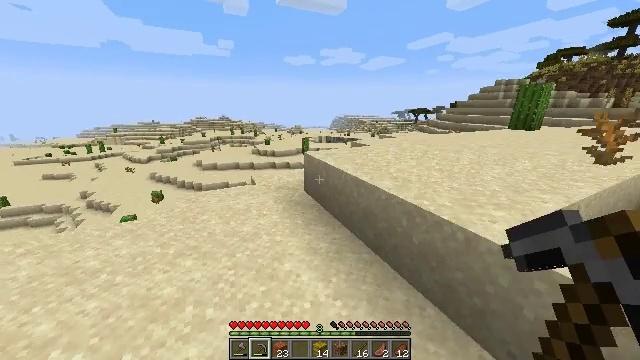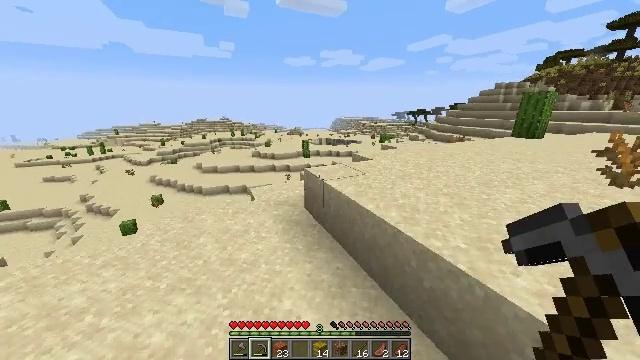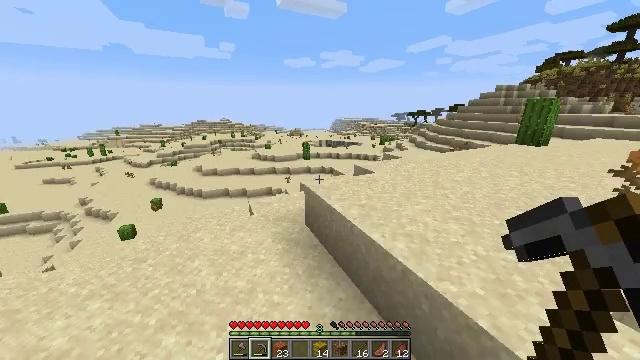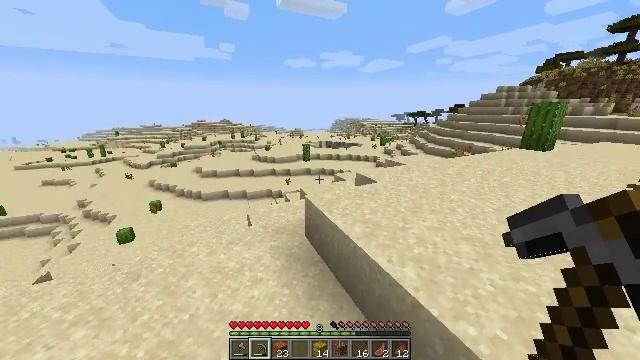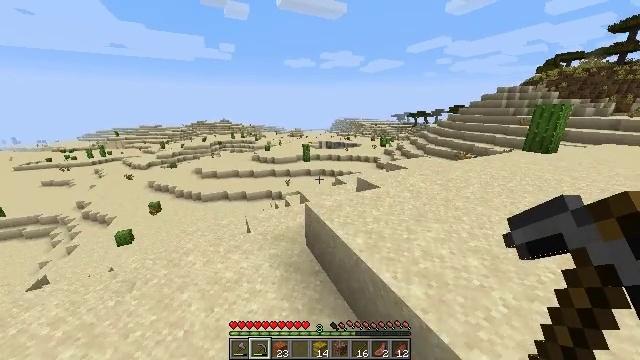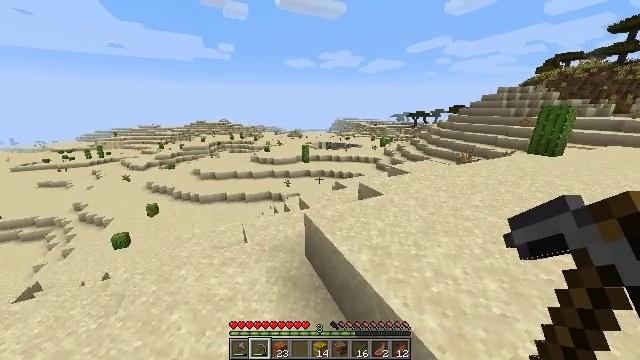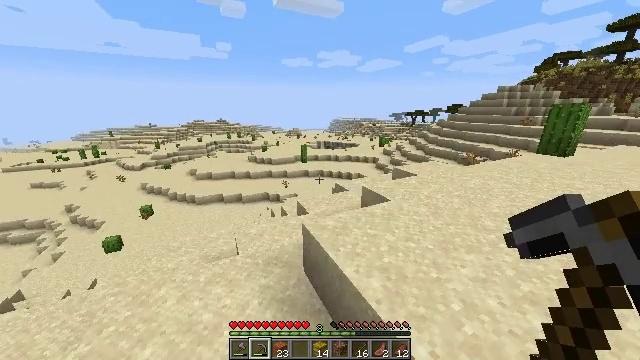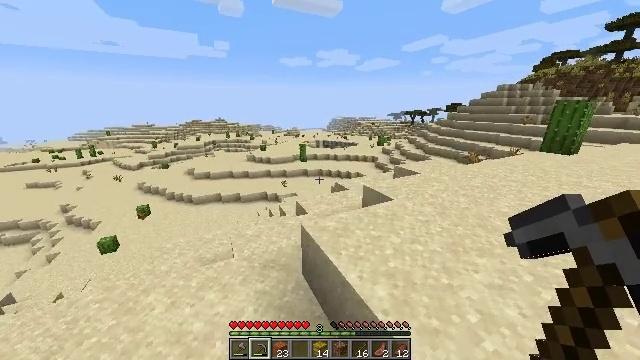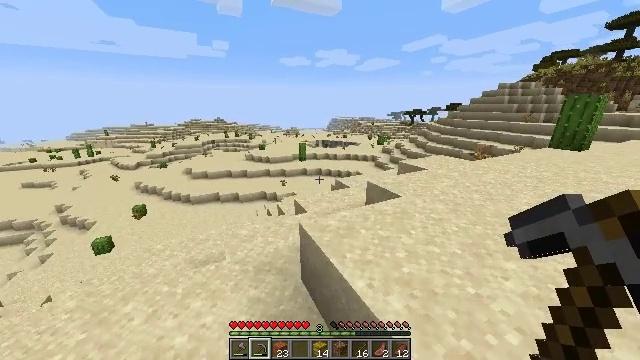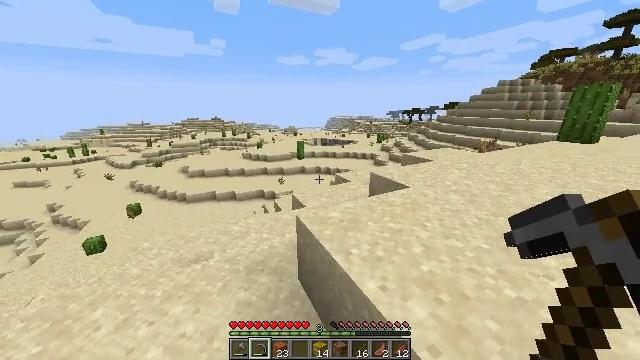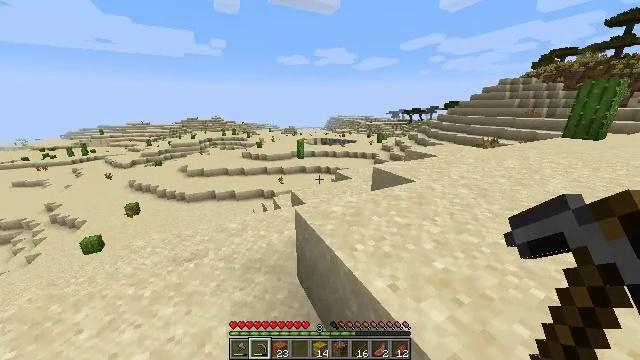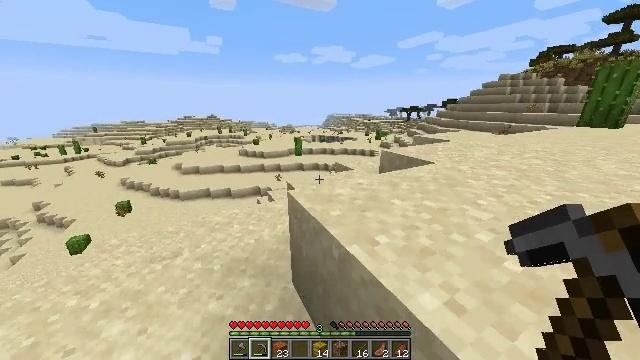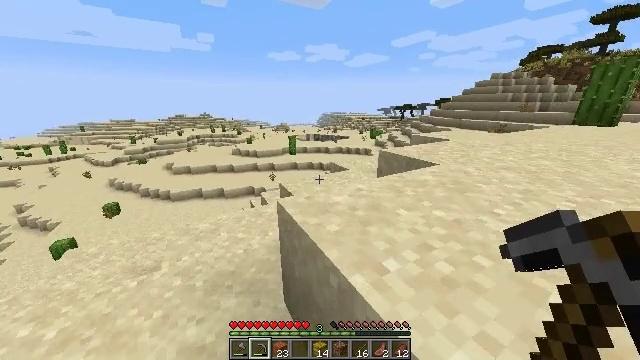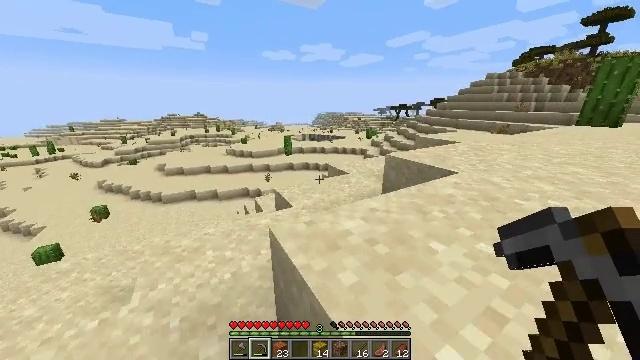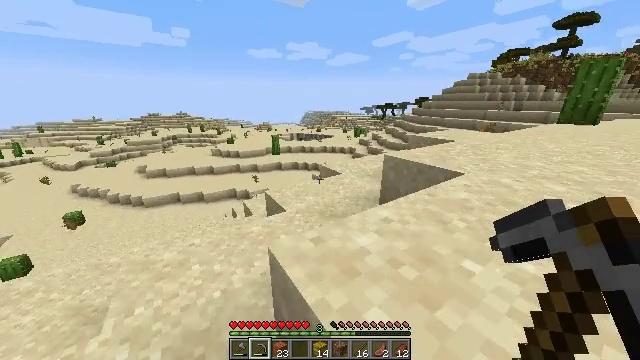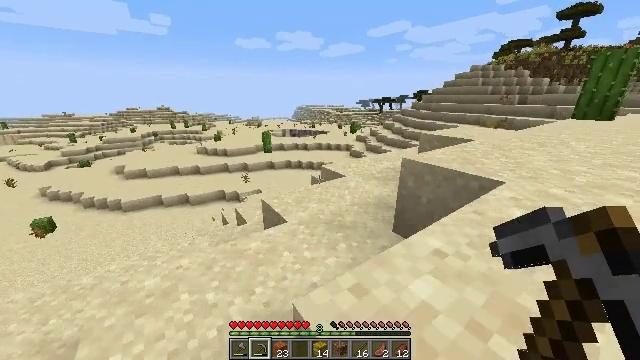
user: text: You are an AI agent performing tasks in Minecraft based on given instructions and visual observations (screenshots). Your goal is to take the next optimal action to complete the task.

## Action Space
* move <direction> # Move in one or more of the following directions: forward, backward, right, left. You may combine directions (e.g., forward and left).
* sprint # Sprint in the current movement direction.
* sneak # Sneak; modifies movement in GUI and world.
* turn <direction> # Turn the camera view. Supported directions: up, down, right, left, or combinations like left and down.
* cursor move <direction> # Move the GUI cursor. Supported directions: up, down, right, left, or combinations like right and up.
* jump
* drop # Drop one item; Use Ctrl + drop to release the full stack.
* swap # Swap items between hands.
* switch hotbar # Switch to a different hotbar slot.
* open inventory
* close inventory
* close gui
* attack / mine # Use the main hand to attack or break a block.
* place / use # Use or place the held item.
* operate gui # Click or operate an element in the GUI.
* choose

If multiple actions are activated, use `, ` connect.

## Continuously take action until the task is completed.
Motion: motion action
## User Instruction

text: Mine the dead bush in the desert.
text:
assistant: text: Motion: move forward, sprint, jump
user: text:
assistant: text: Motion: move forward, sprint, jump
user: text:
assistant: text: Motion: move forward, sprint, jump
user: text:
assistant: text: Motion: move forward, sprint, jump
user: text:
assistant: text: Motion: move forward, sprint, jump
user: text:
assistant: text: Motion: move forward, sprint, jump
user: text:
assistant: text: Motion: move forward, sprint, jump
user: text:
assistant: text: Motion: move forward, sprint, jump
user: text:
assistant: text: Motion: move forward, sprint, jump
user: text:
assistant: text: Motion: move forward, sprint
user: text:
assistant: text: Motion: move forward, sprint
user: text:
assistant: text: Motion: move forward, sprint, turn right
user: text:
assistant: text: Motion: move forward, sprint, turn right
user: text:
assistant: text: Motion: move forward, sprint, turn right
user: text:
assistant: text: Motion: move forward, sprint, turn right
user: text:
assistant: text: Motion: move forward, sprint
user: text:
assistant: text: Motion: move forward, sprint
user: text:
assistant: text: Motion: move forward, sprint
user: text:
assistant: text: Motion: move forward, sprint
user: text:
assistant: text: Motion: move forward, sprint
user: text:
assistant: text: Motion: move forward, sprint
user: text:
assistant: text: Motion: move forward, sprint
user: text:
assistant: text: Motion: move forward and move right, sprint
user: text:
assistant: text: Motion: move forward and move right, sprint, turn right
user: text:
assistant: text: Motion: move forward and move right, sprint
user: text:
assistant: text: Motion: move forward and move right, sprint
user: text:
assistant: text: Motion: move forward, sprint
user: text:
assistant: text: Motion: move forward, sprint, turn right
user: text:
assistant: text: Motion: move forward, sprint, turn right
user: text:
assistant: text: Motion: move forward, sprint